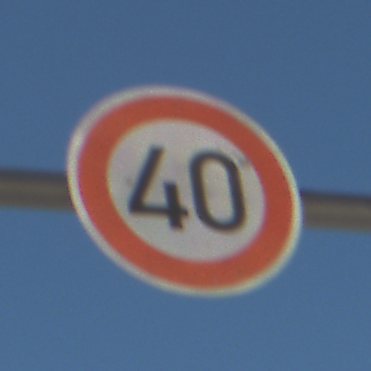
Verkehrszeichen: Geschwindigkeit40
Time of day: Midday
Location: Outdoor (Nature)
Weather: Clear
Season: Summer
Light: Natural